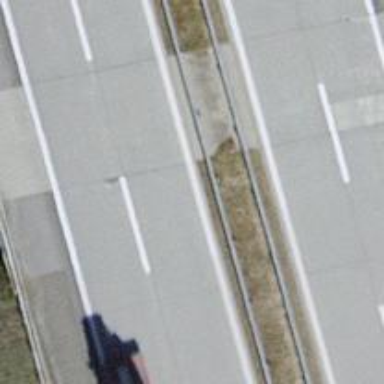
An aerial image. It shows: Motorway bridge with asphalt surface.